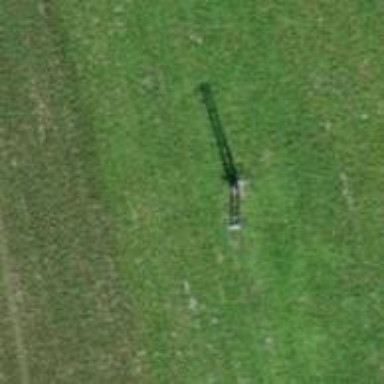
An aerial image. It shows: Power pole.